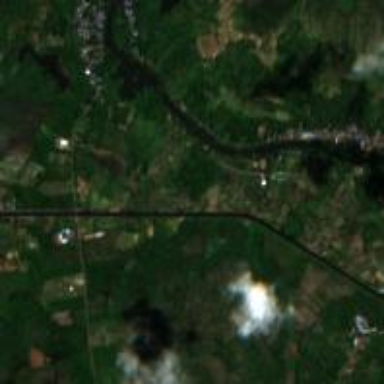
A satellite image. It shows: Canal.